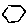
Label: hexagon